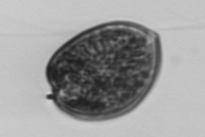
Label: Prorocentrum_micans